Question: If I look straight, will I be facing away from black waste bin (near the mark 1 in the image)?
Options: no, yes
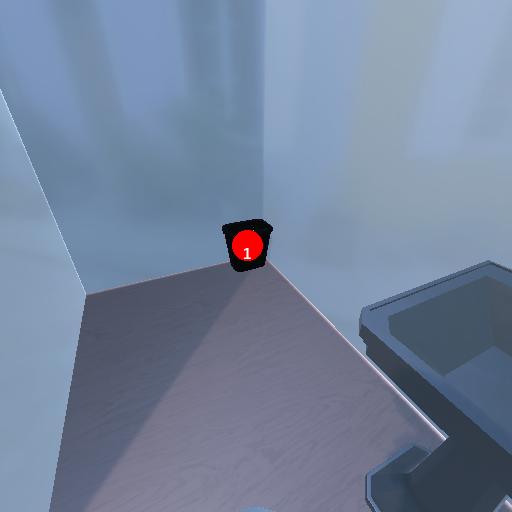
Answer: no